Field crop: maize
Growth stage: 2
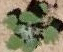
Species: chenopodium